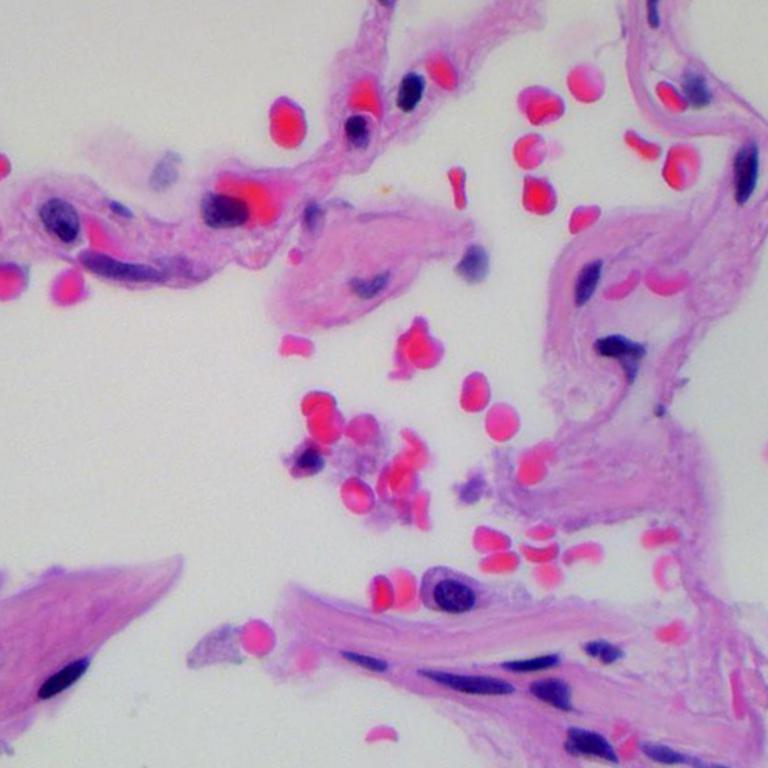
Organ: lung
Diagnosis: benign